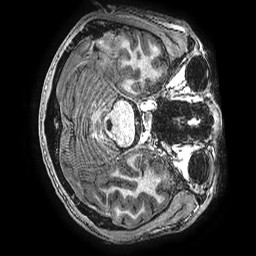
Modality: T1w
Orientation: axial
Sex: male
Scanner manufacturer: ge
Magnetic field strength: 3 T
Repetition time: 0.00766 s
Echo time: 0.003476 s